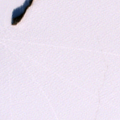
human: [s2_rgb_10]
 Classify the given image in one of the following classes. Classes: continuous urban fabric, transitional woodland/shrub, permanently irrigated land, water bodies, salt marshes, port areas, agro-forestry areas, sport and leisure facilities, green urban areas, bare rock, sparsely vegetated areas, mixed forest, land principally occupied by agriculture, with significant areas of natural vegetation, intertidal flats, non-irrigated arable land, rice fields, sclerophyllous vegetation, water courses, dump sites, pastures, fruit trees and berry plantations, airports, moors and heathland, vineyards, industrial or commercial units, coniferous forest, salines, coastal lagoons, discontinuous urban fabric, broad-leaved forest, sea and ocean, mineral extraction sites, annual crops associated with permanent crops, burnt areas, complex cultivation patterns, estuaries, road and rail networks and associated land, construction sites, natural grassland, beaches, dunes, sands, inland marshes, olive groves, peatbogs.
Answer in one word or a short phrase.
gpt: water bodies